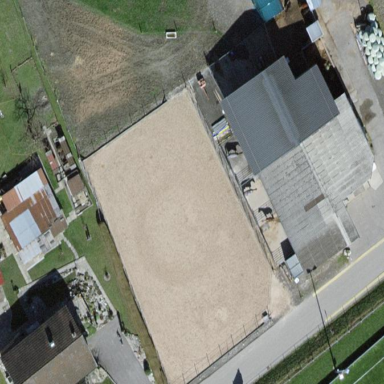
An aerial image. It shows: Farmyard area.